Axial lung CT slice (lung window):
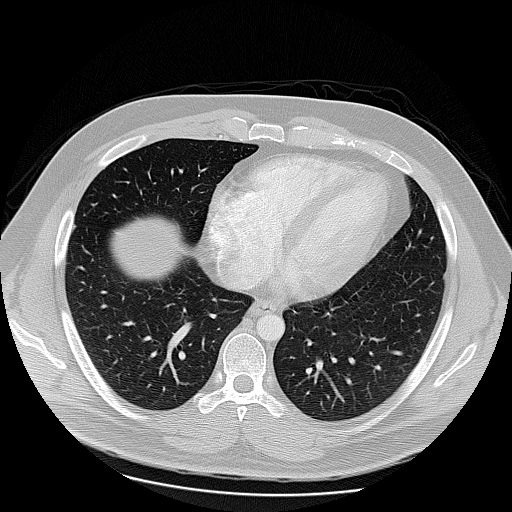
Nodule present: no